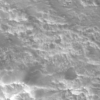
Label: not_dusty